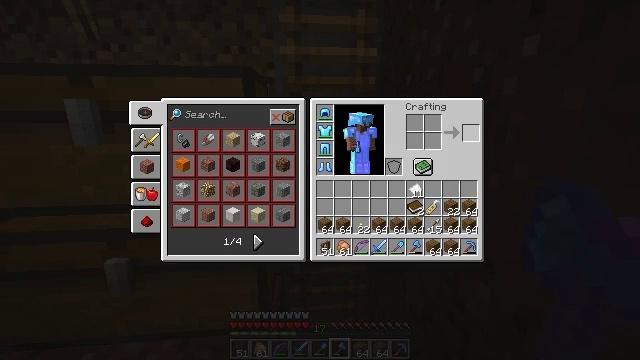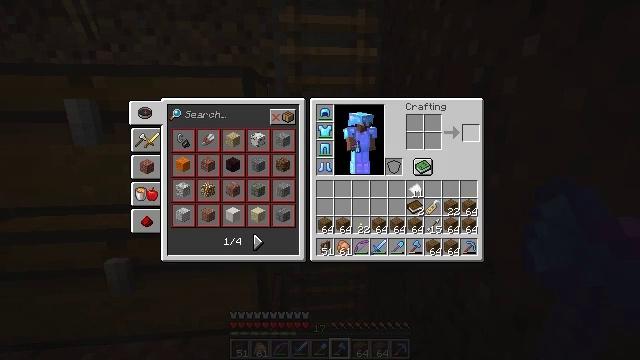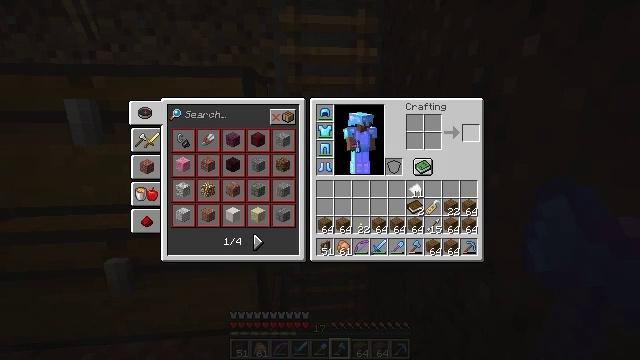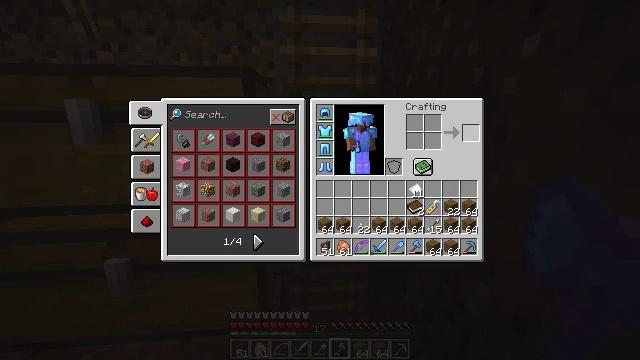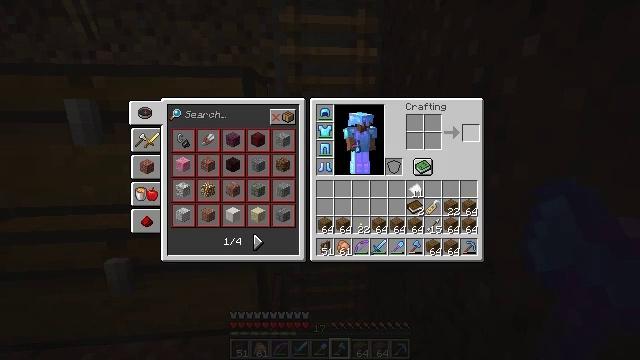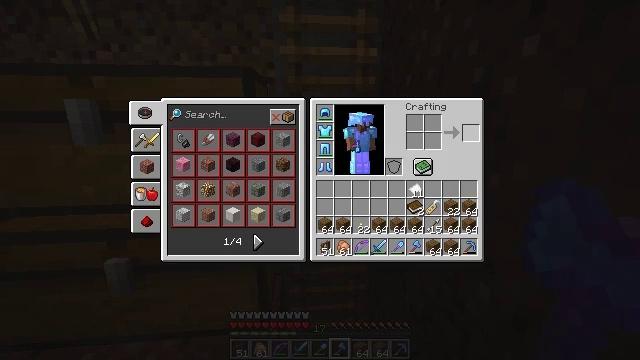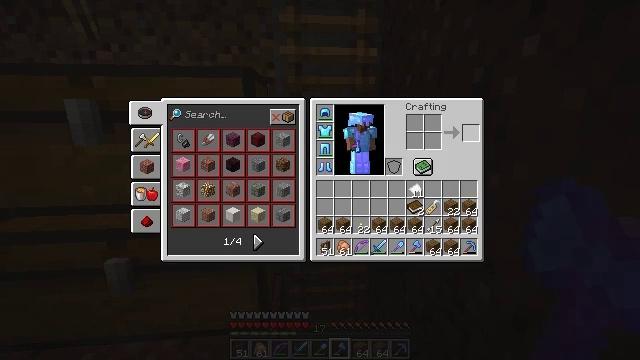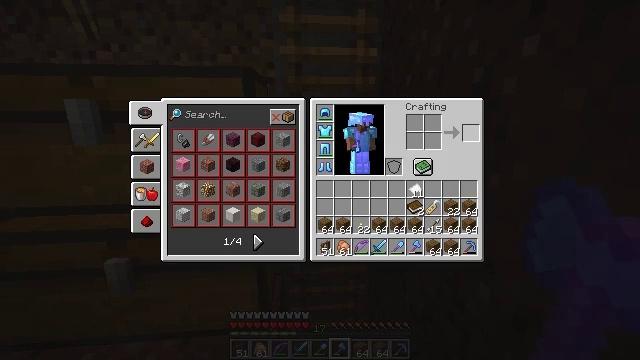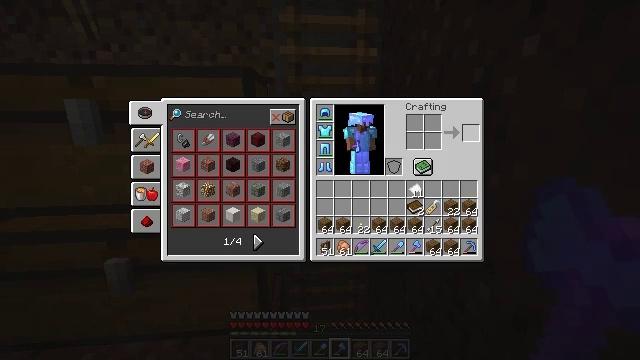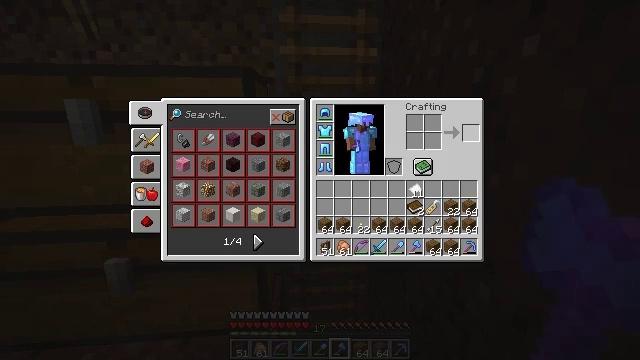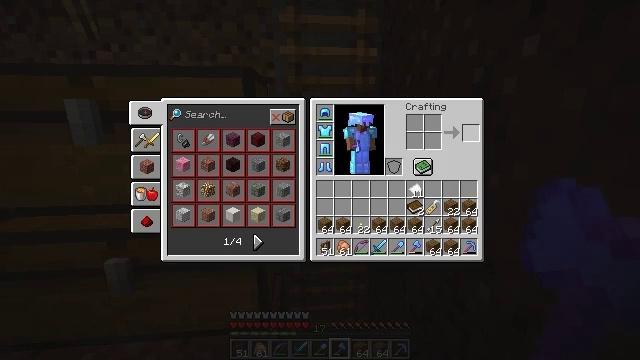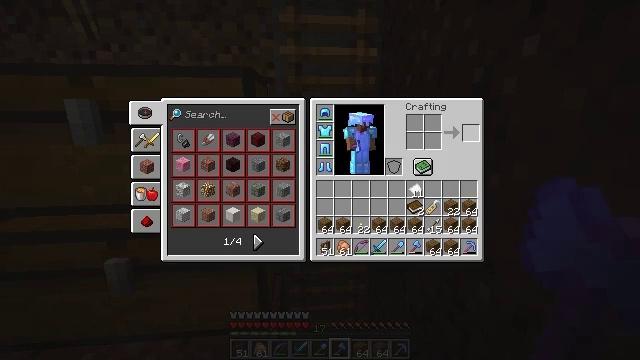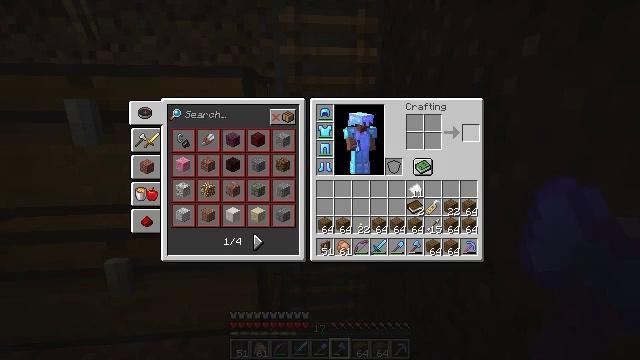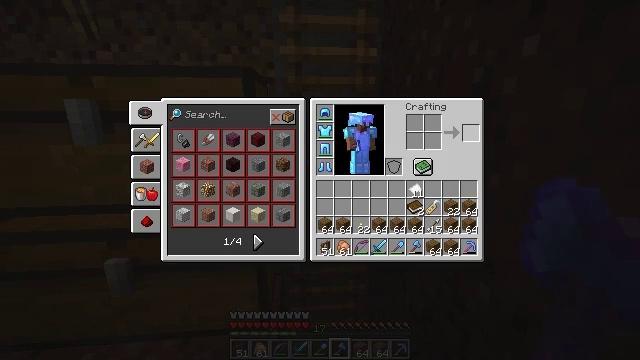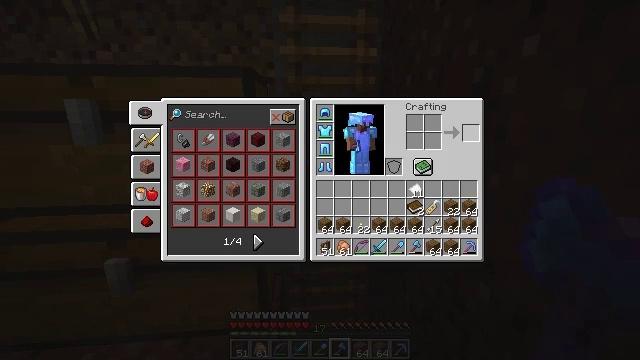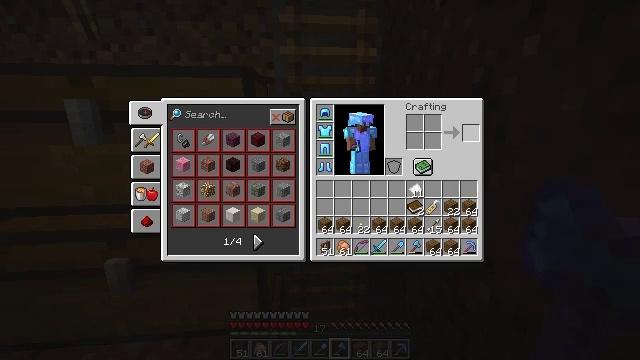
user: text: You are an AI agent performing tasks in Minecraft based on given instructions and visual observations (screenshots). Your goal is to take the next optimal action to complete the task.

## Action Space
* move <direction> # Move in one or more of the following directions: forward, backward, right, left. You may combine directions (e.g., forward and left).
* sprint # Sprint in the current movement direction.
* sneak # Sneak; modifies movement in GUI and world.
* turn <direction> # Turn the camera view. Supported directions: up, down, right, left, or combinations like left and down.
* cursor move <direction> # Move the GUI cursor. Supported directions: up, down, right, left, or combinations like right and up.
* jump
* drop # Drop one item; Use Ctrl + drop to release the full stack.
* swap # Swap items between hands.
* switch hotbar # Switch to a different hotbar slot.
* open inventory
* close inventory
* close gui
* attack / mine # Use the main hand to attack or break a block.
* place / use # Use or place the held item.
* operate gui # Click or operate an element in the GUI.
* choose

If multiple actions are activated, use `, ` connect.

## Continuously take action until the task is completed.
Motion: motion action
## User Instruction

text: Gather spruce fence pieces.
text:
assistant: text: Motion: no_op
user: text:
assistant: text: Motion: no_op
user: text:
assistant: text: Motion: no_op
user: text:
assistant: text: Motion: no_op
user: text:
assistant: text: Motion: no_op
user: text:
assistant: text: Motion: no_op
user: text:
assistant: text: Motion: no_op
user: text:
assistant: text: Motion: no_op
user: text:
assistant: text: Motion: no_op
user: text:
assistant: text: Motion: no_op
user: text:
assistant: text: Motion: no_op
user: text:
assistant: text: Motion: no_op
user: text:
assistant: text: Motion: no_op
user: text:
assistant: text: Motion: no_op
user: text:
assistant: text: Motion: no_op
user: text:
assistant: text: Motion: no_op
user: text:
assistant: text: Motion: no_op
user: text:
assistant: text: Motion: no_op
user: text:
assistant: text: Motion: no_op
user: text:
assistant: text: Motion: no_op
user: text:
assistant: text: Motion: no_op
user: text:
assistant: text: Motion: no_op
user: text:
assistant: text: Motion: no_op
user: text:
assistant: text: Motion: no_op
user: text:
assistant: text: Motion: no_op
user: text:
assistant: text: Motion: no_op
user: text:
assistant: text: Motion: no_op
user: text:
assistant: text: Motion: no_op
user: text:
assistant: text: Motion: no_op
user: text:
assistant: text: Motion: no_op